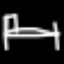
Label: bed